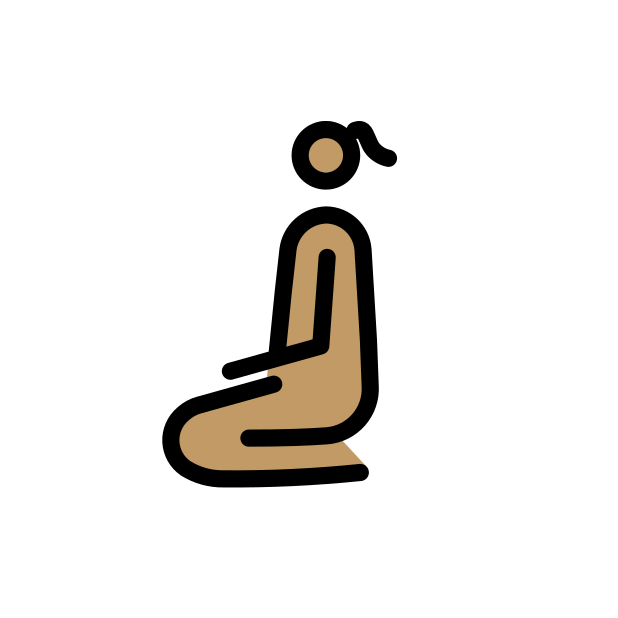
woman kneeling: medium skin tone